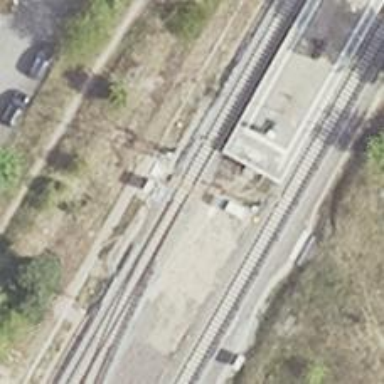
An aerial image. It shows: Railway switch with the turnout side on the left.